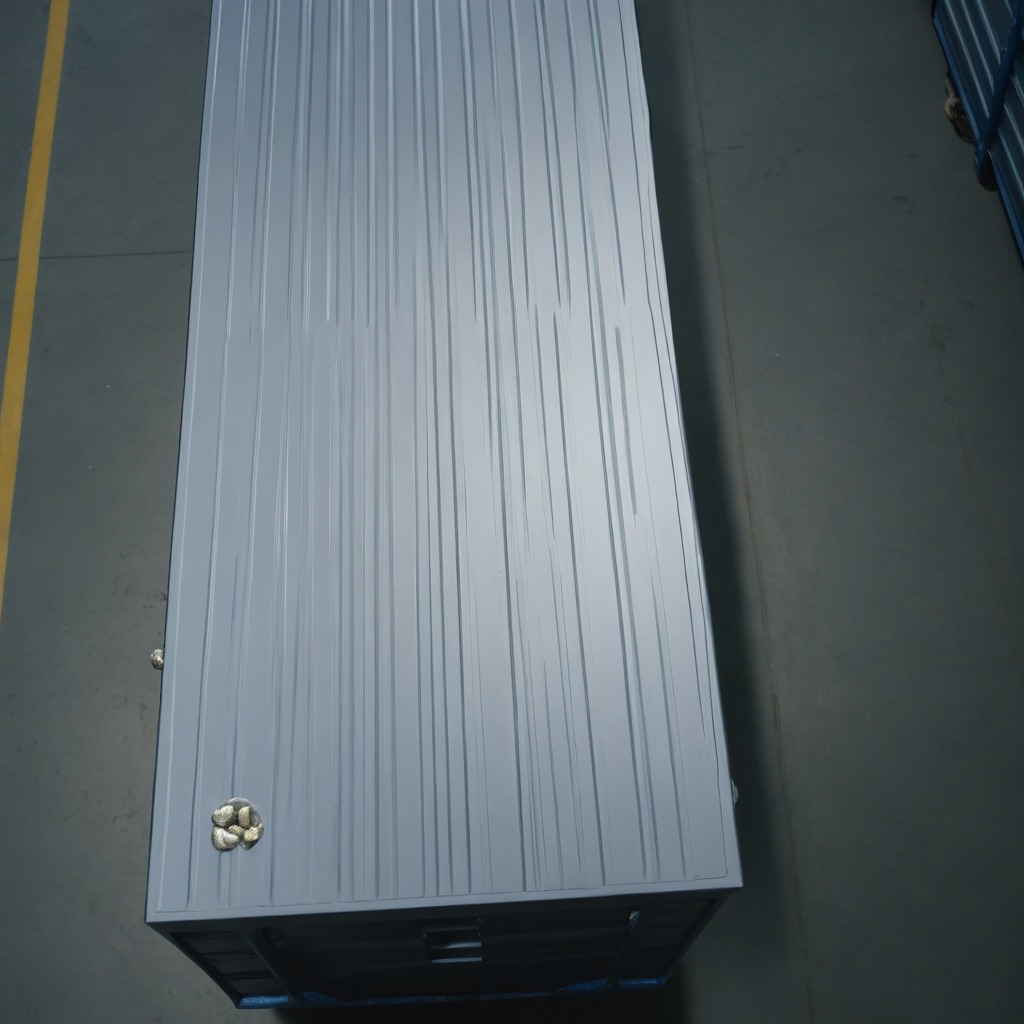
A metal nut is lying on the toolbox surface in the airplane hangar workshop 8K.